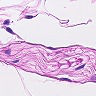
Metastatic tissue present: no